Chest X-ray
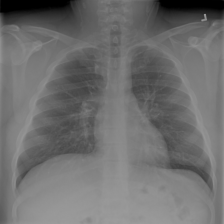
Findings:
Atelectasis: negative
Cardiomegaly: negative
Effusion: negative
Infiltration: negative
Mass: negative
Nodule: negative
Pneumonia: negative
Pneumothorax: negative
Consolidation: negative
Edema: negative
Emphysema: negative
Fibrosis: negative
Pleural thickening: negative
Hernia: negative